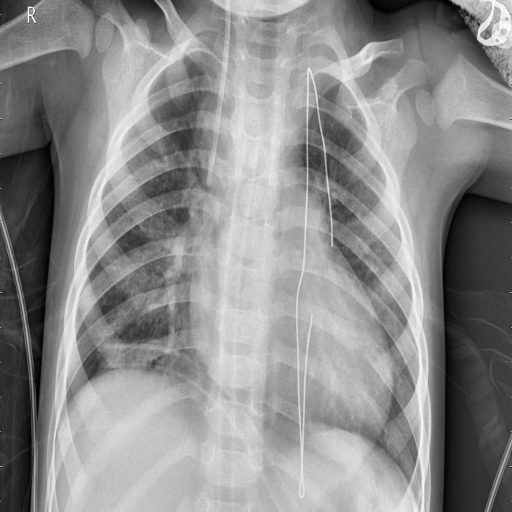
Finding: PNEUMONIA